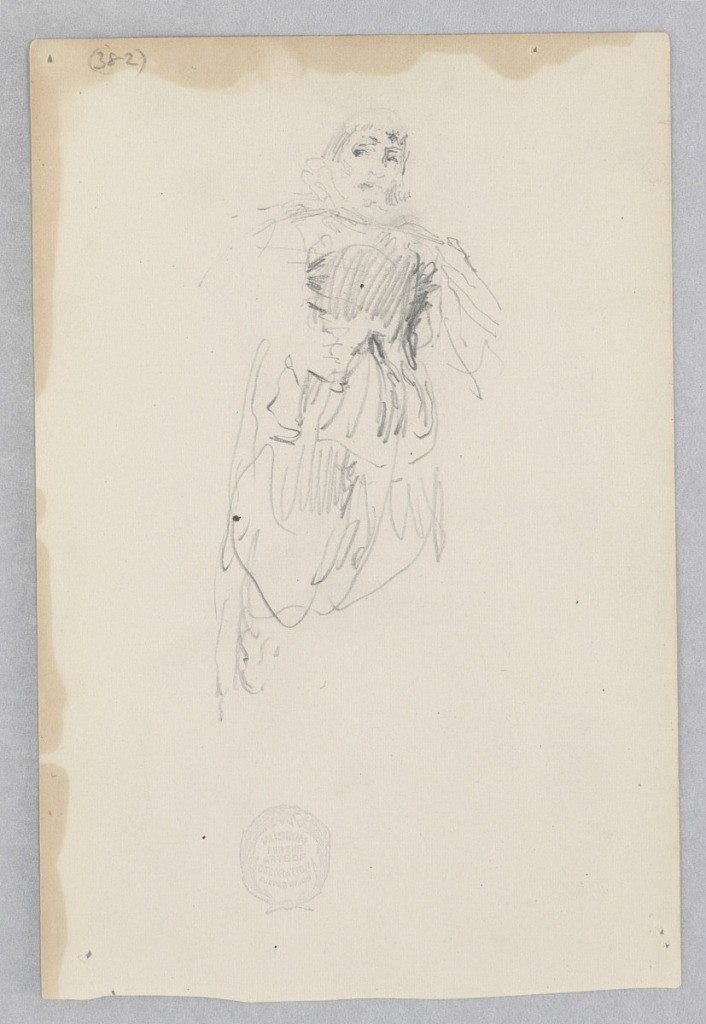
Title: Woman
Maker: Robert Frederick Blum, American, 1857–1903
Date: n.d.
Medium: Graphite on wove paper
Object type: Drawing
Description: Partial sketch of a female figure.